Interaction volume radius: 10 \u00c5
Interaction volume height: 10 \u00c5
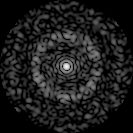
Disorder parameter: 0.7284